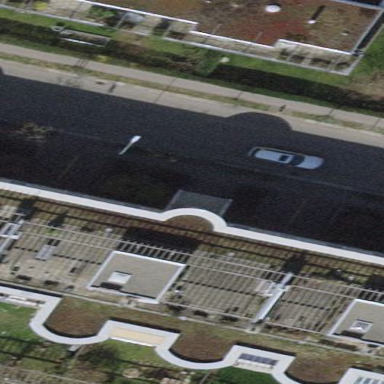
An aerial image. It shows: Terrace building.